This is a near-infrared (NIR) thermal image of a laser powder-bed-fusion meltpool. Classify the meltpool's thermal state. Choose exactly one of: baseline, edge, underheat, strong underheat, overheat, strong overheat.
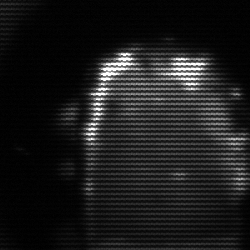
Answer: baseline